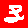
Digit: 3